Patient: sex F, age 51
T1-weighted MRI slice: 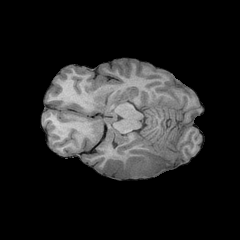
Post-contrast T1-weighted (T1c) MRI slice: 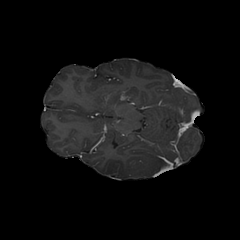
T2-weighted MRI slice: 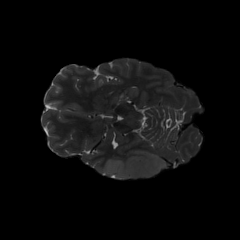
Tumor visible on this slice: yes
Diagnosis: Astrocytoma, IDH-wildtype
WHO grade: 3